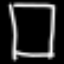
Label: square